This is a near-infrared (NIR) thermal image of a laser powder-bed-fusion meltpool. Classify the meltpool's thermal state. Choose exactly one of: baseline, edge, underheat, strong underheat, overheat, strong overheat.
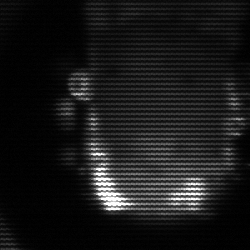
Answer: baseline